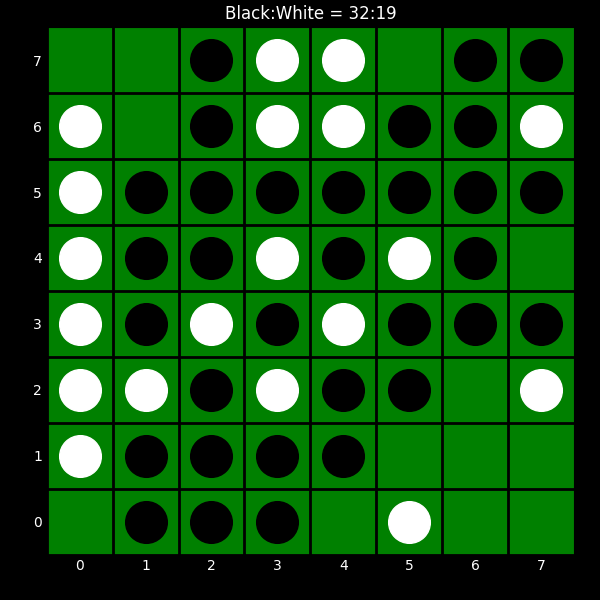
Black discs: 32
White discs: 19